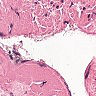
Metastatic tissue present: no